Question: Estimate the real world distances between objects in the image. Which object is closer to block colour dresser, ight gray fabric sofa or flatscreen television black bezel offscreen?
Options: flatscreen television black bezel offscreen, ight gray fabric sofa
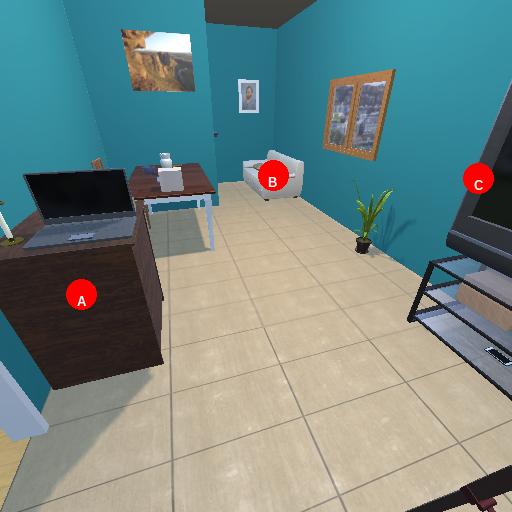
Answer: flatscreen television black bezel offscreen